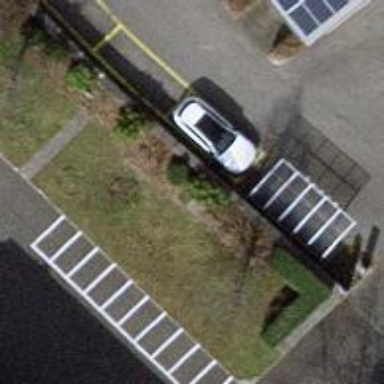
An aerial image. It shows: Motorcycle parking area.